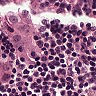
Metastatic tissue present: yes